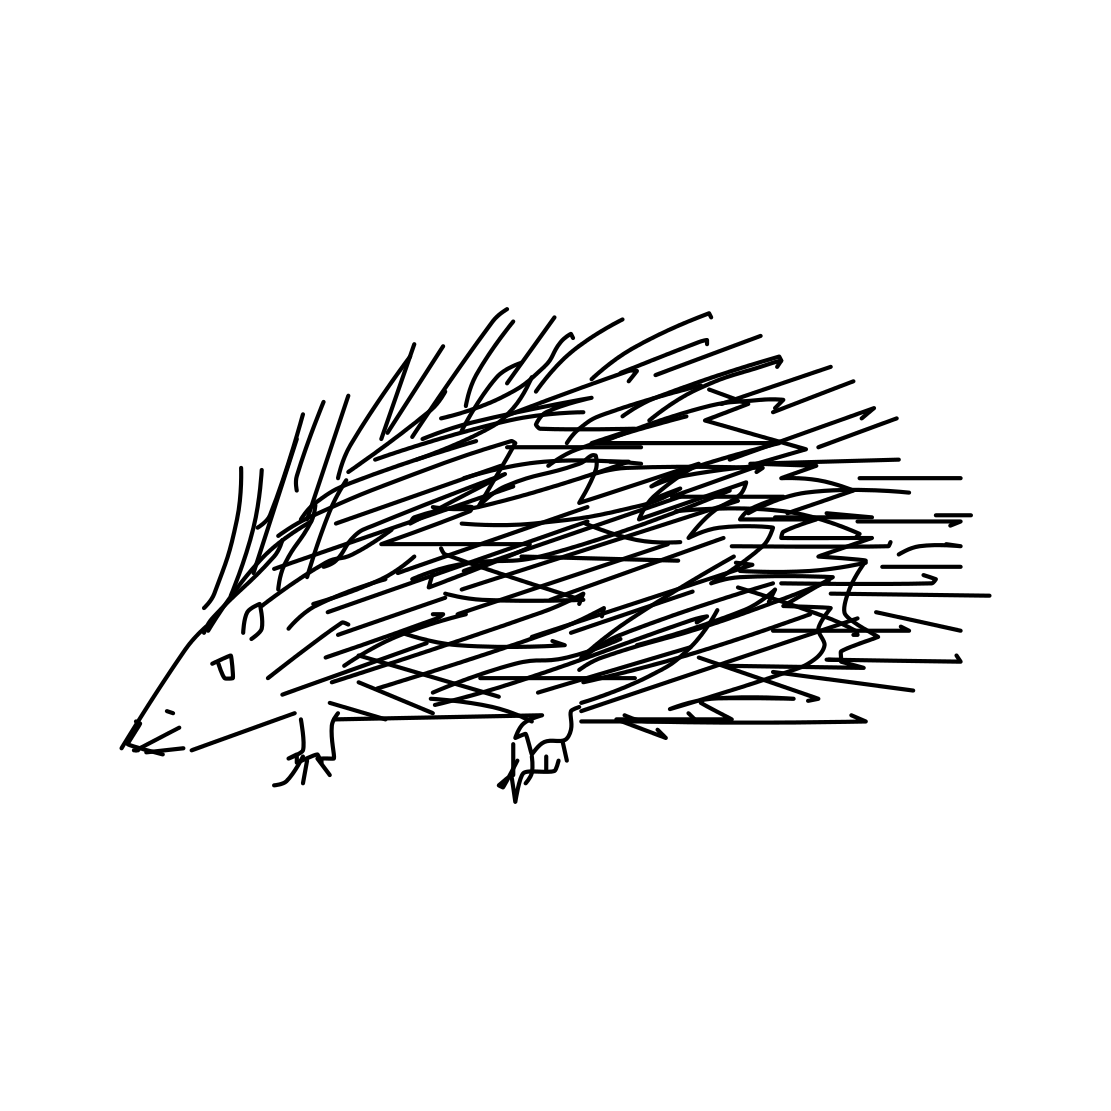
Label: hedgehog